Here is a 2-D grayscale rendering of raw bearing vibration samples (signal-to-image). Classify the bearing condition as one of: normal, inner_race, outer_race, ball.
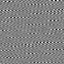
Answer: outer_race